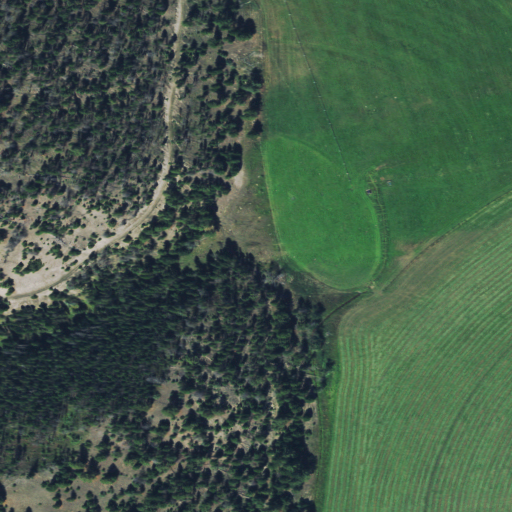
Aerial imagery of valley in Montana named Ginger Gulch containing evergreen forest, pasture, and shrub